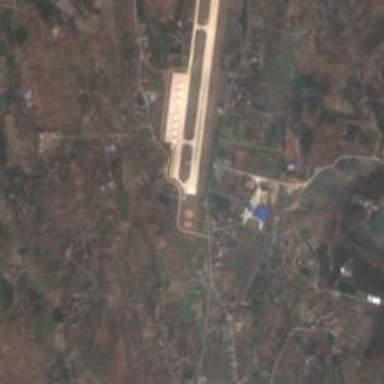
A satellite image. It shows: Runway at airport.